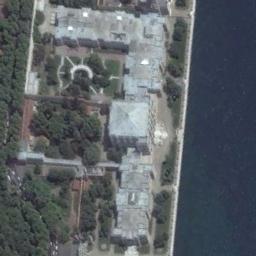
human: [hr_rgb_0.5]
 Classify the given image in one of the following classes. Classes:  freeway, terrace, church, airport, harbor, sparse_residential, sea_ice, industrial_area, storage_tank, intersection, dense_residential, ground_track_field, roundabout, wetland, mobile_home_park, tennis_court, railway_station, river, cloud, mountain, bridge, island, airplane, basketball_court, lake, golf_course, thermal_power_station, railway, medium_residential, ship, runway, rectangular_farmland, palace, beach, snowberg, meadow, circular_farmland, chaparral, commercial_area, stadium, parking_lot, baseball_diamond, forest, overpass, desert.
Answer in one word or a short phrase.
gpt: palace